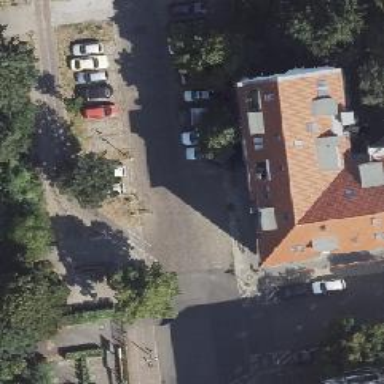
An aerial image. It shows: Bicycle parking located on the sidewalk.